Question: E.g. - <URL>.
This gives a result ("friend"), which I'd expect in the API.
Does the API also offer the dictionary-like elements from that page like in the following image?
The API is not free to test, so I've been unable to see if it contains the result I want or not.

If not possible, can anyone suggest a different API for the purpose (multilingual dictionary, at least English -> other languages)?
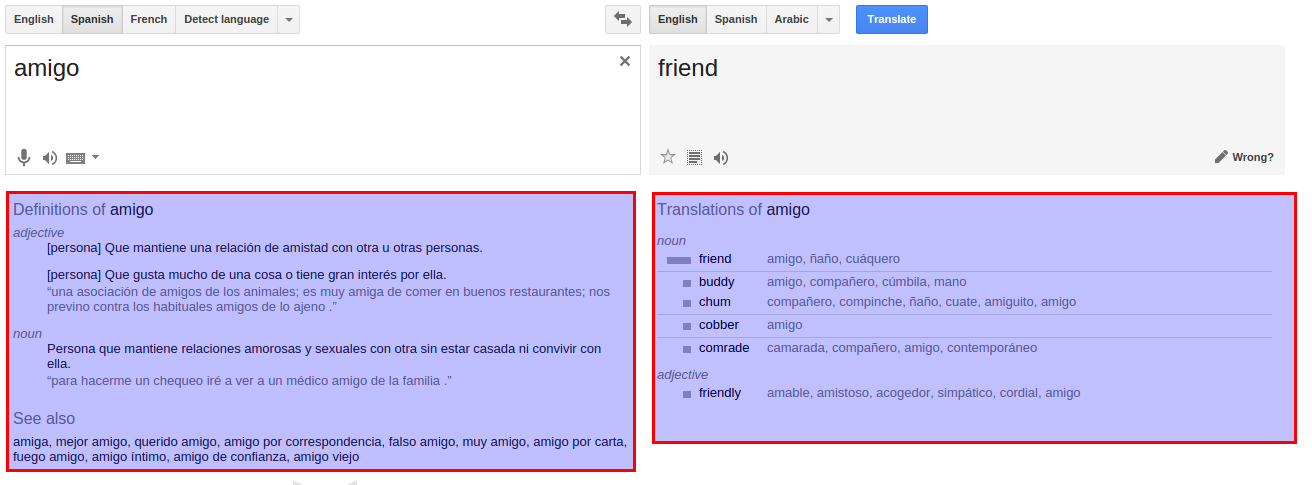
Answer: No. The Google Translate API doesn't expose an endpoint for retrieving the dictionary-like elements you're asking about.
As of today the functions available through the API are for:
- - -
There's no endpoint available for retrieving the audio for the translations either.
On the plus side, I've seen that the API has had its list of supported languages expanded regularly, though, and its language models have apparently been being updated.
Recommendations for other APIs to use is outside the scope of StackOverflow, but some Google searching should help you find what's available.